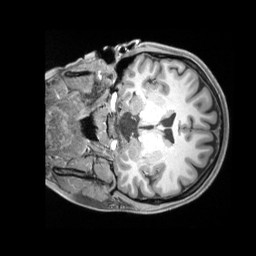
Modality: T1w
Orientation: coronal
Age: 24
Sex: female
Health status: ill
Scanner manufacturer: siemens
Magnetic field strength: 3 T
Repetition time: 2.2 s
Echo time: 0.00218 s